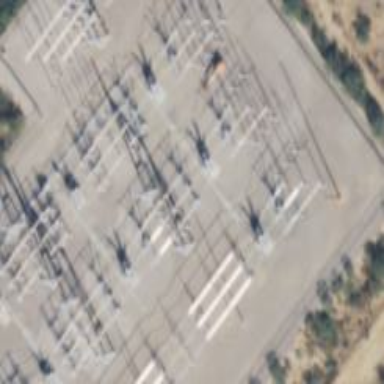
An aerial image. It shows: Switch for power supply.